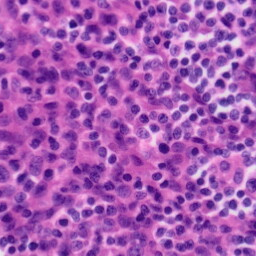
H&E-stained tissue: Tonsil